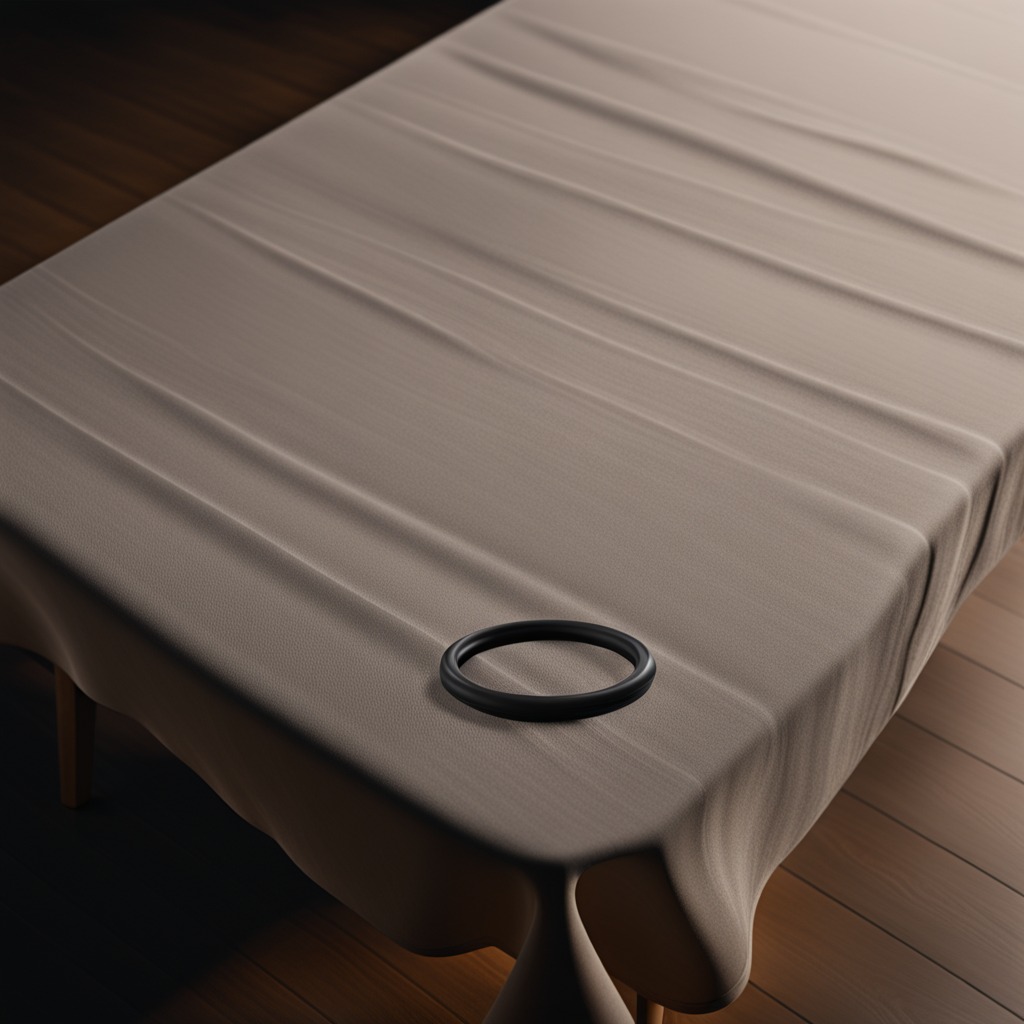
A rubber O-ring is lying on a wooden table.